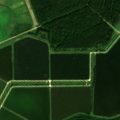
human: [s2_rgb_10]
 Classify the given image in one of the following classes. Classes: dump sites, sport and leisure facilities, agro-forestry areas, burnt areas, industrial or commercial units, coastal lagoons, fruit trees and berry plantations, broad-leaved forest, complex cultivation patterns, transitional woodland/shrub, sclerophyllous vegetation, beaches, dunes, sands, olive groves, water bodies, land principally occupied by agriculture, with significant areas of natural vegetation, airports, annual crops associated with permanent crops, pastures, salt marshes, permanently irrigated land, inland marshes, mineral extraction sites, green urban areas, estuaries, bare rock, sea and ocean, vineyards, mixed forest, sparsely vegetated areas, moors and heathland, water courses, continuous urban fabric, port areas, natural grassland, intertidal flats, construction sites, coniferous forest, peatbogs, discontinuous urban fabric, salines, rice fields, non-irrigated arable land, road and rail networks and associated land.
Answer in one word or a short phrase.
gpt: pastures, broad-leaved forest, water courses, water bodies